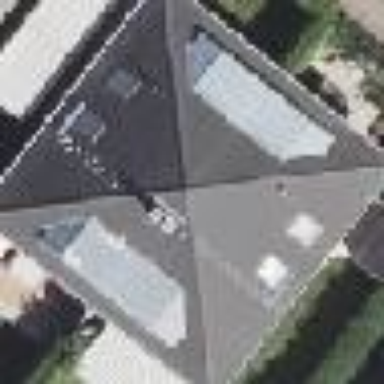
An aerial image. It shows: Semidetached house with pyramidal roof.